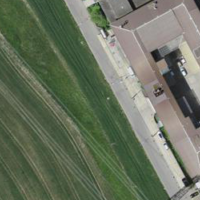
EUNIS habitat code: 54
Species observed at this site:
Prunus padus